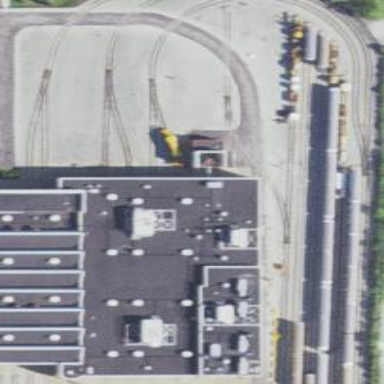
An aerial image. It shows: Building passage tunnel in yard with electrified rail service.